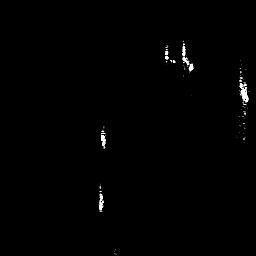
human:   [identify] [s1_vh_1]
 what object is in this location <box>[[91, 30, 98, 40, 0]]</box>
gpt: <ref>1 small ship at the right</ref>